Question: xcode 4 has a directly included interface builder, anyhow i want to change items of a tabbarcontroller. my subjects are: rearrange, add new, change type of view e.g. nagvigation
Here is what i want (Screenshot from InterfaceBuilder V3.2) in Xcode4 beta

cheers endo
EDIT: The only solution I found is to copy an existing Item and change the properties, but i'm still interested in a solution since this is just a workarround.
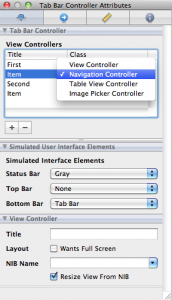
Answer: I realize this question is a little old, but this might help:
To change the type of an object:
- From within Xcode 4, open your .xib file. If the interface builder object viewer isn't expanded, make it so by dragging it's right boarder out, or clicking that little 'play' button at the bottom.
- Expand the Tab Bar Controller object to see it's children, and select the object you wish to change
- You can open and close that right panel using the buttons on the top right of Xcode. You can get to the various utilities by clicking the utility buttons, or through View > Utilities.

To add more tabs to the Tab Bar Controller, drag a new controller from the objects menu (in the lower right panel).

To rearrange tabs in the Tab Bar Controller, drag and drop them in the interface builder object viewer (this will change their position in the actual tab bar too).